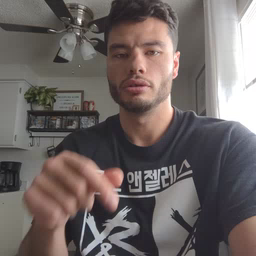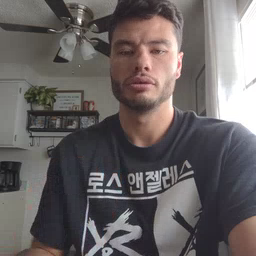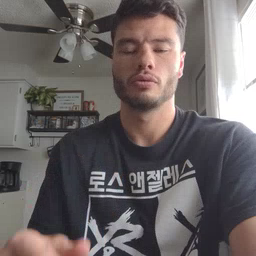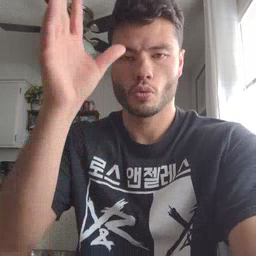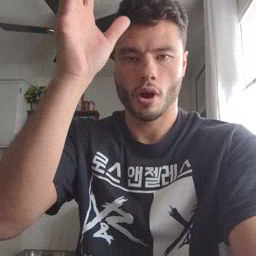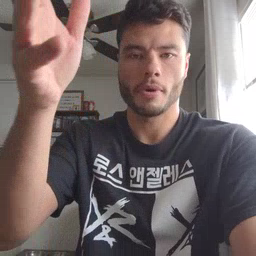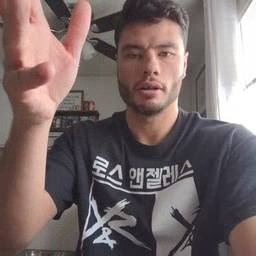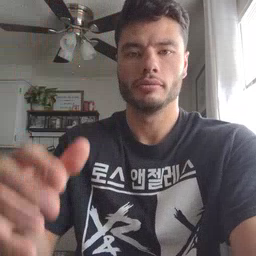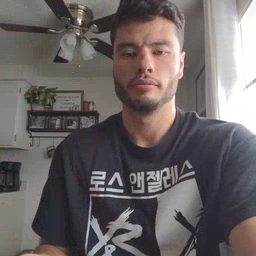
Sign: grandpa